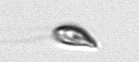
Label: Cryptophyta